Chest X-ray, PA view. Patient: 64 years old, sex F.
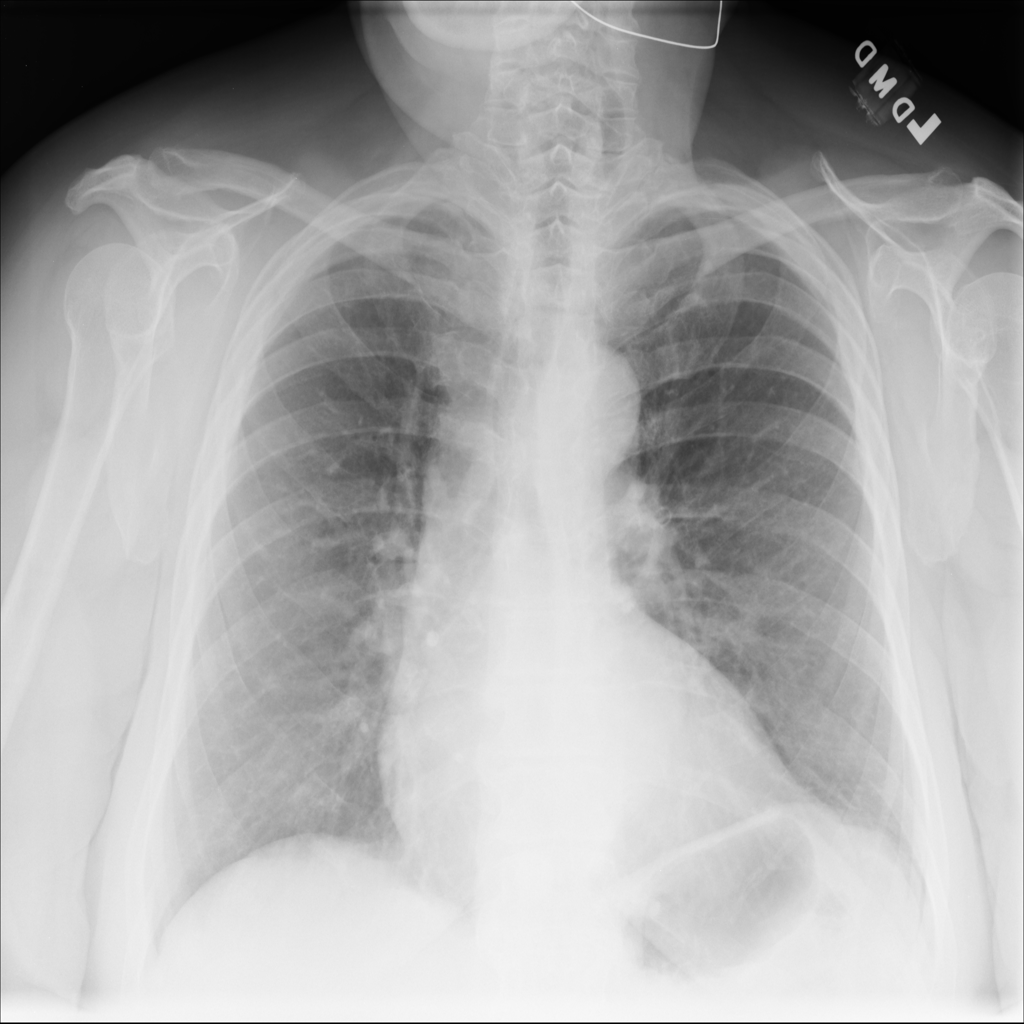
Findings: Cardiomegaly